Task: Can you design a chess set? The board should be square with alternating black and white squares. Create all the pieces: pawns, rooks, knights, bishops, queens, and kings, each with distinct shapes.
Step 3038:
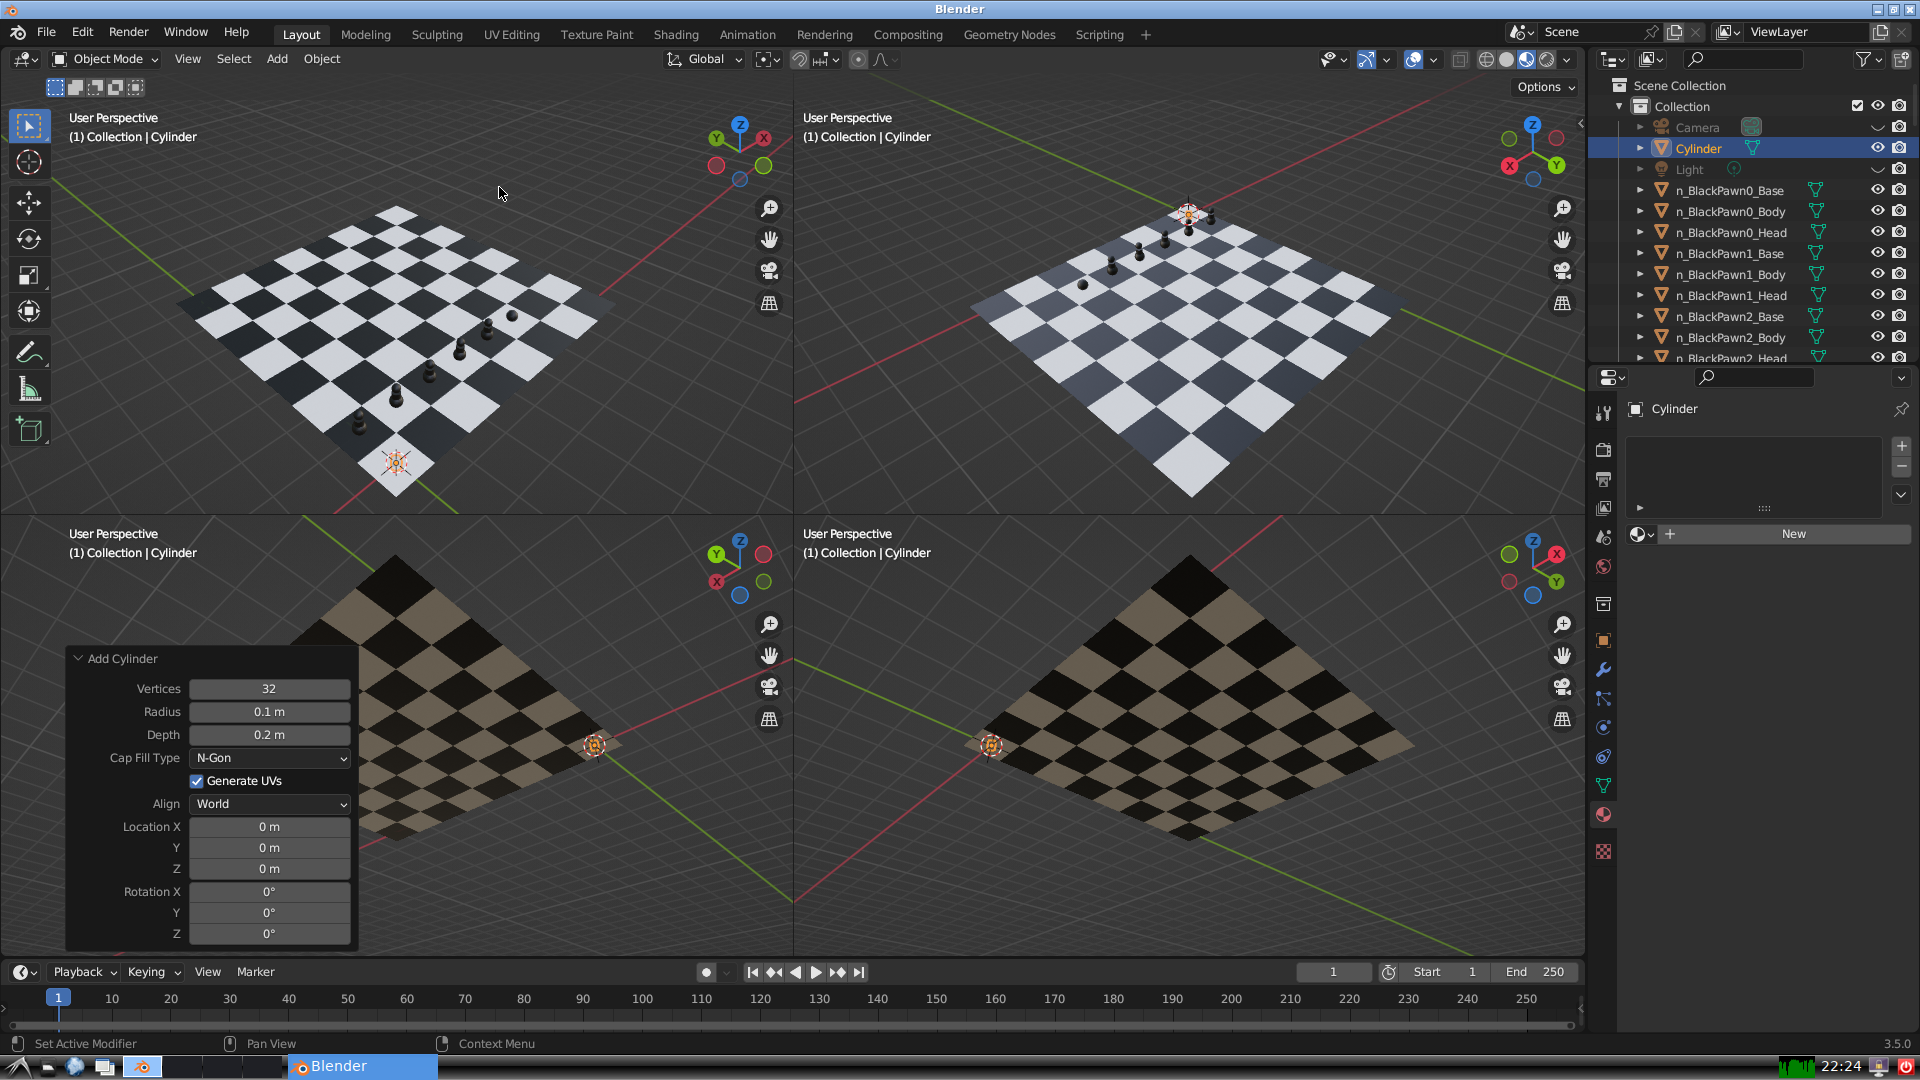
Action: {"mouse_move": [270, 708]}